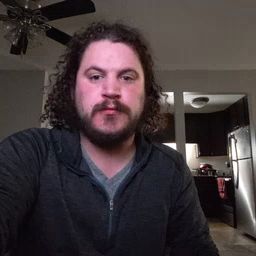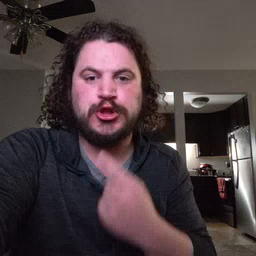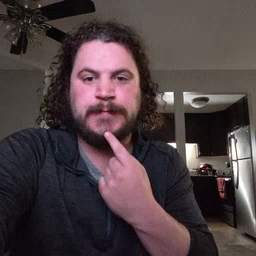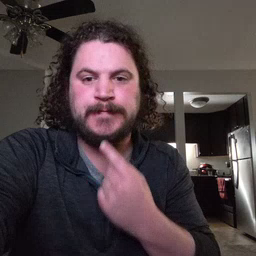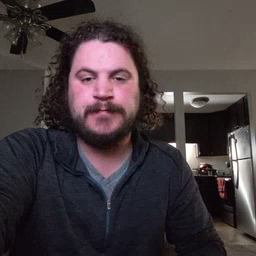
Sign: chin